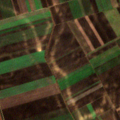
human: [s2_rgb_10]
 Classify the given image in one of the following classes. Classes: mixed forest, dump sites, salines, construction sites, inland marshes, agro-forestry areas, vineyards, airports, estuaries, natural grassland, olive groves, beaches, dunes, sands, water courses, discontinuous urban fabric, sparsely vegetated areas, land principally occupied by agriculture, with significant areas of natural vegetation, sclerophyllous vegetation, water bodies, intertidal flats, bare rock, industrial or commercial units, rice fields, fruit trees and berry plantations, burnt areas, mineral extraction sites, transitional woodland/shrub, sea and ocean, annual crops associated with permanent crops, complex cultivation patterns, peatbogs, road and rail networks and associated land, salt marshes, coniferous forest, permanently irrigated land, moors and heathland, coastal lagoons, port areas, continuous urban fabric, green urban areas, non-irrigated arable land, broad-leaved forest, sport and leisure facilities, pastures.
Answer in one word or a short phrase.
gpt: non-irrigated arable land